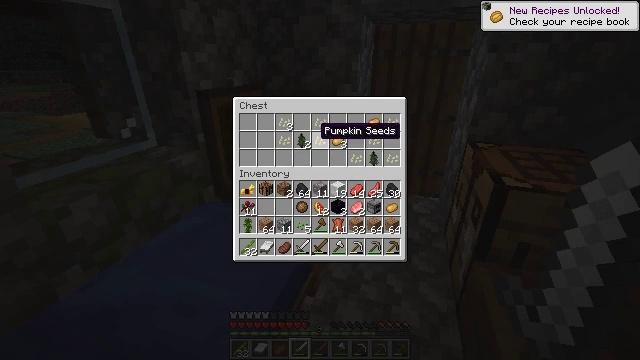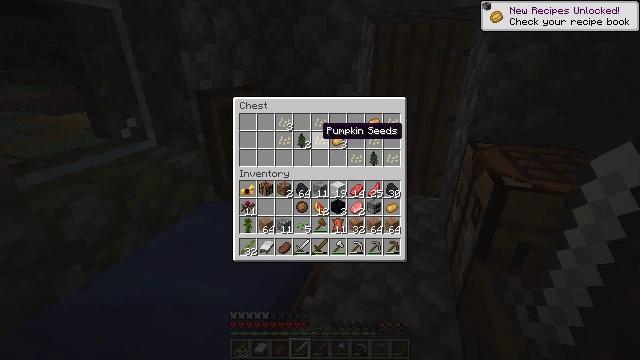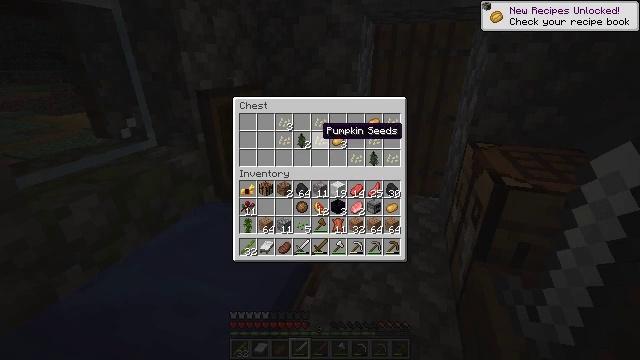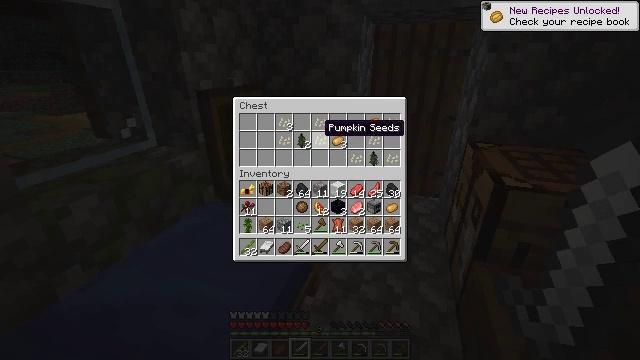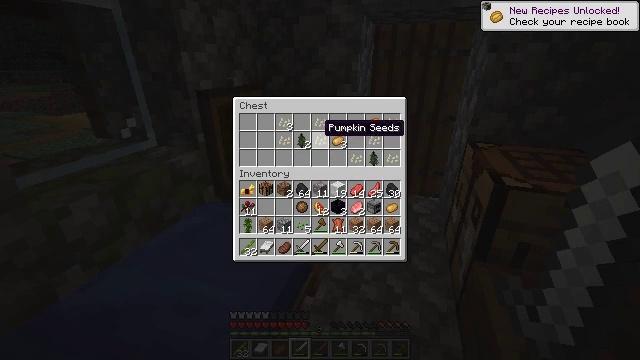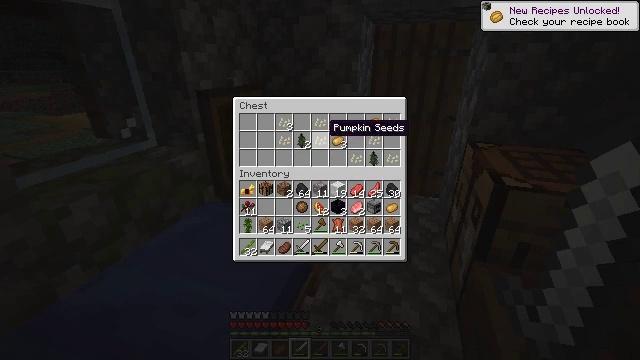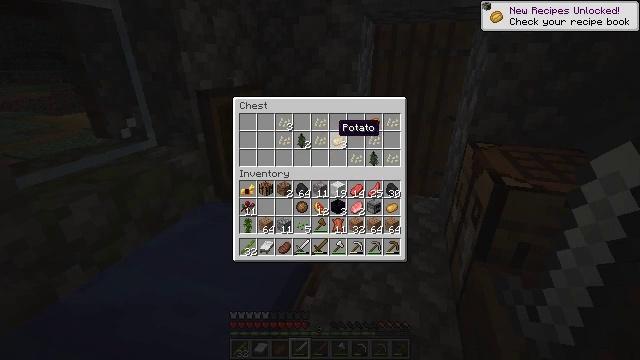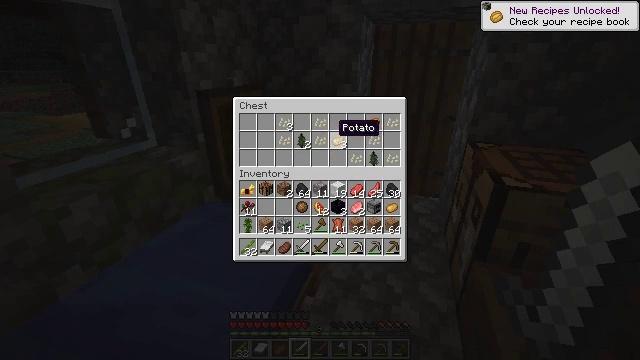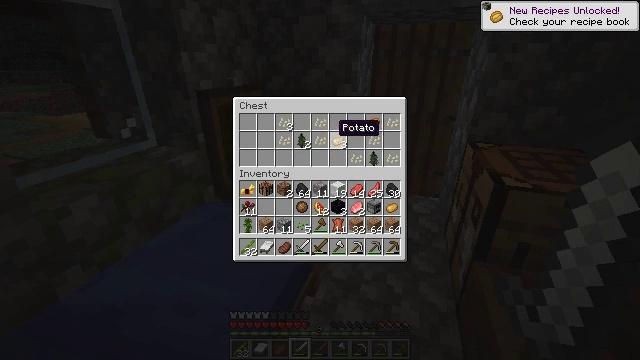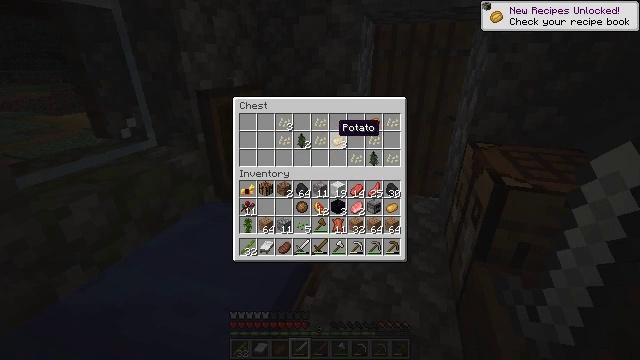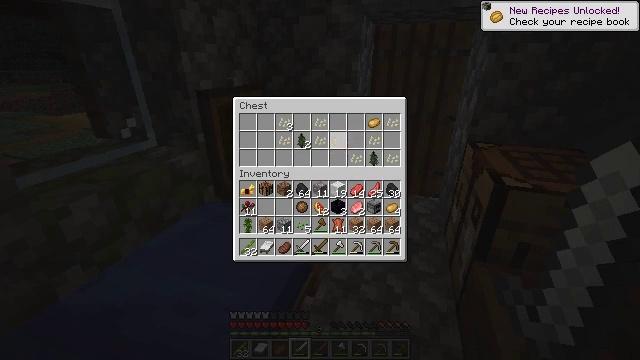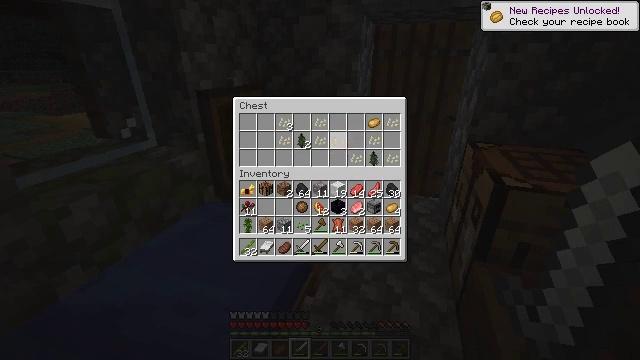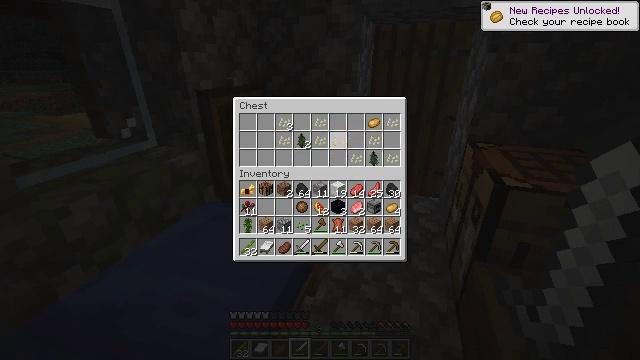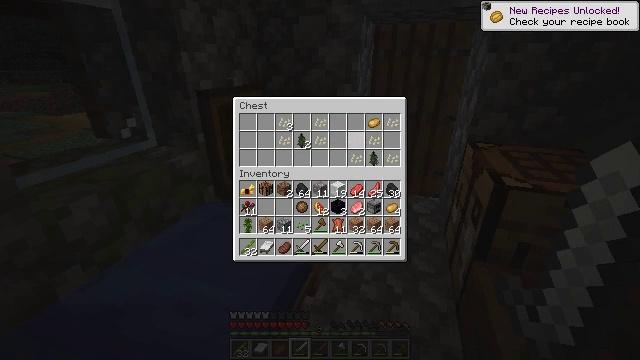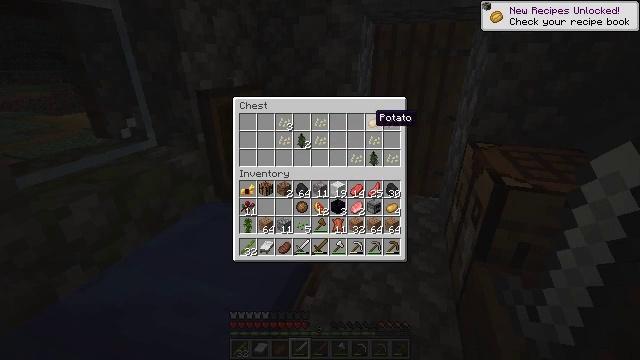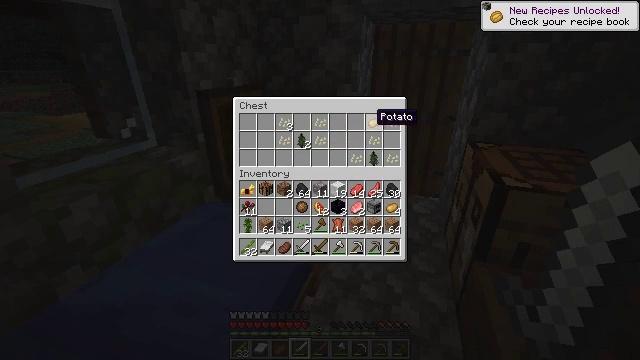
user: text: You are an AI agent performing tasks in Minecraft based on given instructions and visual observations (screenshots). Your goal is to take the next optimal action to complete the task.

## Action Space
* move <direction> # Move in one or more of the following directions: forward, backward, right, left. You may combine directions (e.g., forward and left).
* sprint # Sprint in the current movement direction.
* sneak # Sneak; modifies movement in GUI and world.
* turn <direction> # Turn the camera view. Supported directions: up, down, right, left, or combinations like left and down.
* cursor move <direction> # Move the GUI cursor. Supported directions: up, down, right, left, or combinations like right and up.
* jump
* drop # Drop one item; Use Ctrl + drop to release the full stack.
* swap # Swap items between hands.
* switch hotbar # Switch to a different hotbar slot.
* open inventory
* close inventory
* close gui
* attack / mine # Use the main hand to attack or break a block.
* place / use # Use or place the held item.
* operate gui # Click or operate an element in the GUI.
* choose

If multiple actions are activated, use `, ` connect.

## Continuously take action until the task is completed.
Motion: motion action
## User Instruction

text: Break the potato plant to gather potatoes.
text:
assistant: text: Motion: sneak
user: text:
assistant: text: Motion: sneak
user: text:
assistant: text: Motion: sneak
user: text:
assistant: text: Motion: sneak
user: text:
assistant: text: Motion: sneak
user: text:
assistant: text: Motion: sneak, cursor move right
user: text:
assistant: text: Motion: sneak
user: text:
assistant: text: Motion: sneak
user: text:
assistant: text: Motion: sneak
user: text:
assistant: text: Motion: sneak, operate gui
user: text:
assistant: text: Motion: sneak, operate gui
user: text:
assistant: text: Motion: sneak, operate gui
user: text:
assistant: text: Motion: sneak, cursor move right
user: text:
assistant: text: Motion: sneak, cursor move right and up
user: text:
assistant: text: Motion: sneak
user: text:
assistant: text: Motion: sneak
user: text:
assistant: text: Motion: sneak
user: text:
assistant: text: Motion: sneak
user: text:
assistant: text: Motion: sneak
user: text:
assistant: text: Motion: sneak, operate gui
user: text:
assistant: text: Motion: sneak, operate gui
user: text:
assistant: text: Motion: sneak
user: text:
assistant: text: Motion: sneak, cursor move down
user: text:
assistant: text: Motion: sneak, cursor move down
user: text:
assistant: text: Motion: sneak
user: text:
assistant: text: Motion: sneak, operate gui
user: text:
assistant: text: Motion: sneak, operate gui
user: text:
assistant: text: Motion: sneak, cursor move right and up, operate gui
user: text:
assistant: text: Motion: sneak, cursor move right and up
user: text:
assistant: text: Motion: sneak